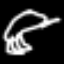
Label: frog